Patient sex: M
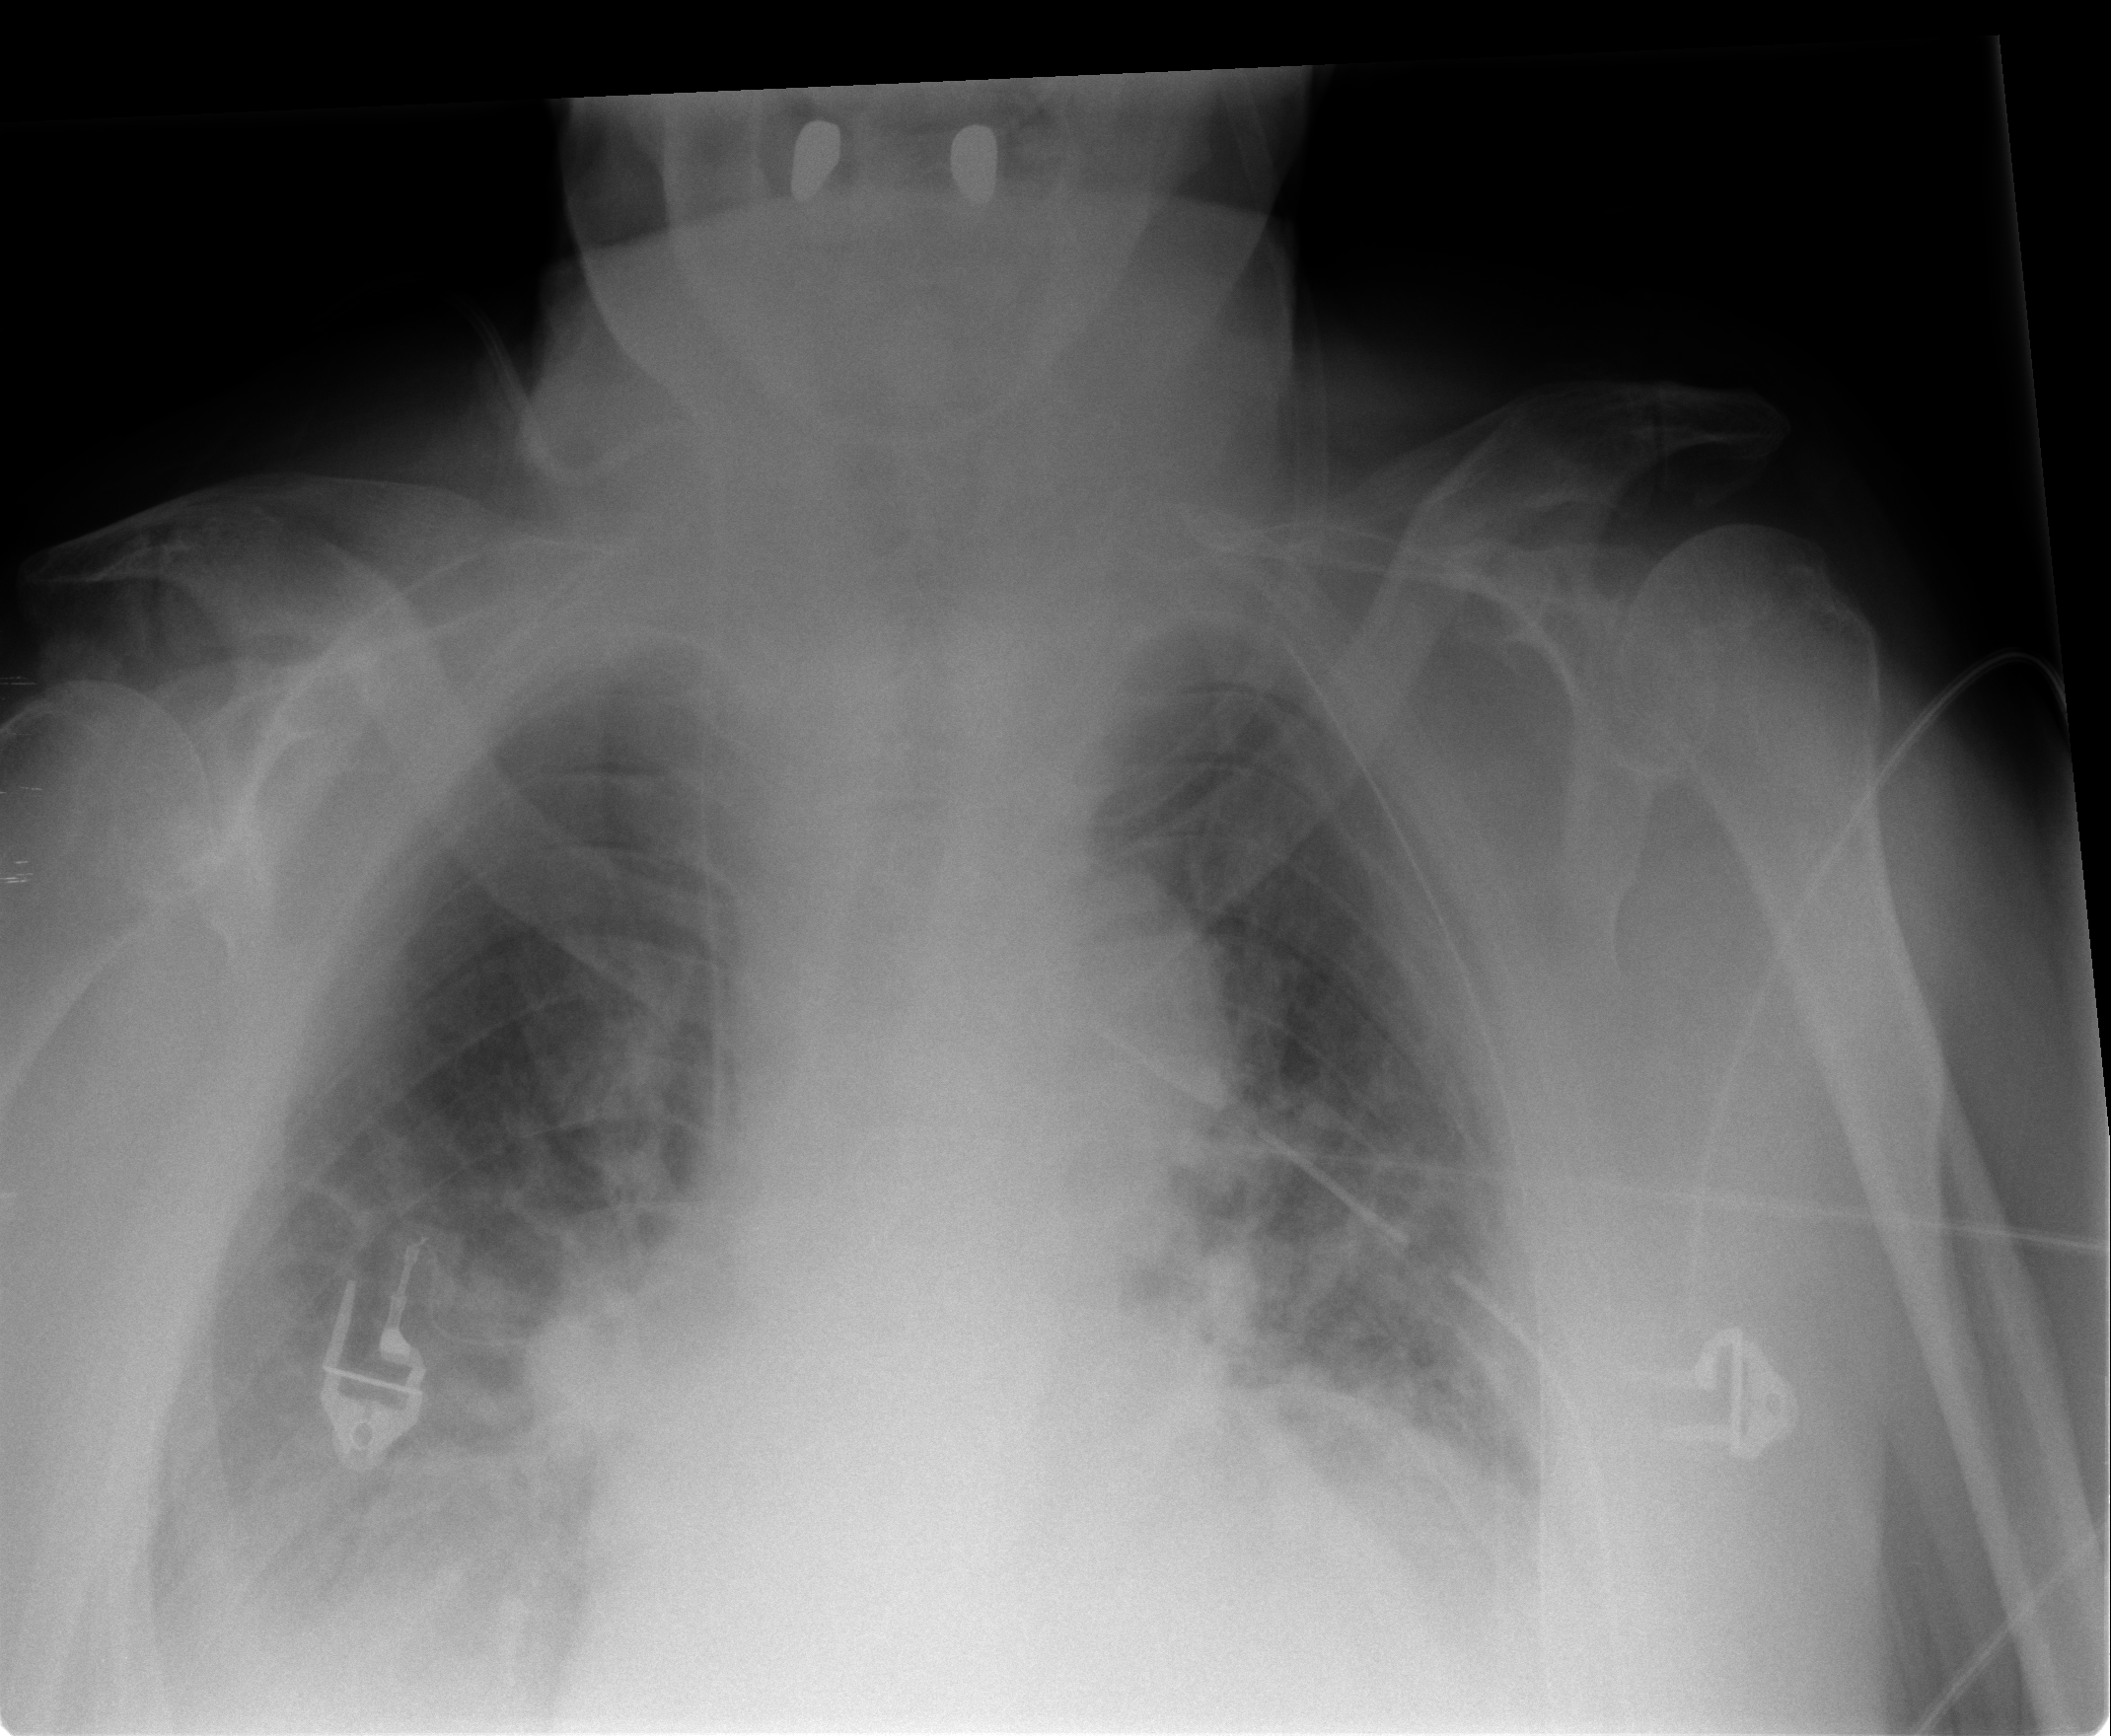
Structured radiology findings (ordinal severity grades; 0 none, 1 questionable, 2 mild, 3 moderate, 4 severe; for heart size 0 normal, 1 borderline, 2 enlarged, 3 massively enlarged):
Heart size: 2
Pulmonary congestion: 2
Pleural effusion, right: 2
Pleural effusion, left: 1
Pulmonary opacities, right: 2
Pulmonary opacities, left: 2
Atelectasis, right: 2
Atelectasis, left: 2